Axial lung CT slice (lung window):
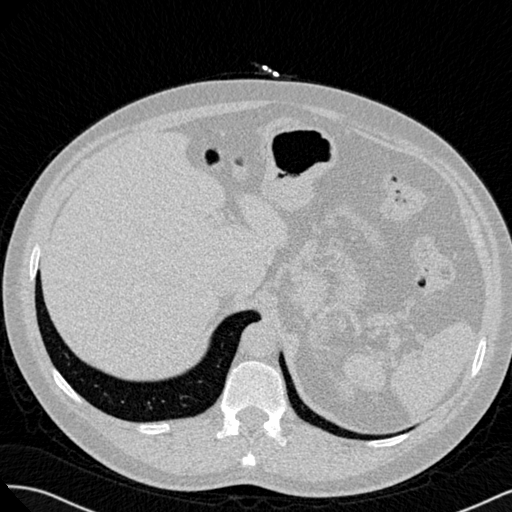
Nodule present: no